Field crop: tomato
Growth stage: 1
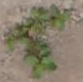
Species: portulaca